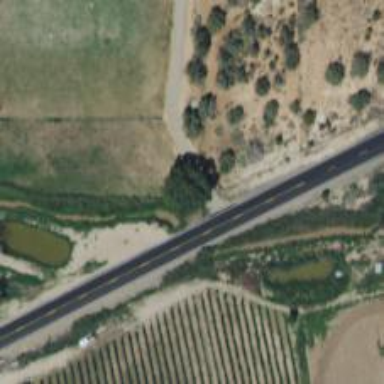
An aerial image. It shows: Irrigation culvert tunnel.